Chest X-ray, PA view. Patient: 50 years old, sex M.
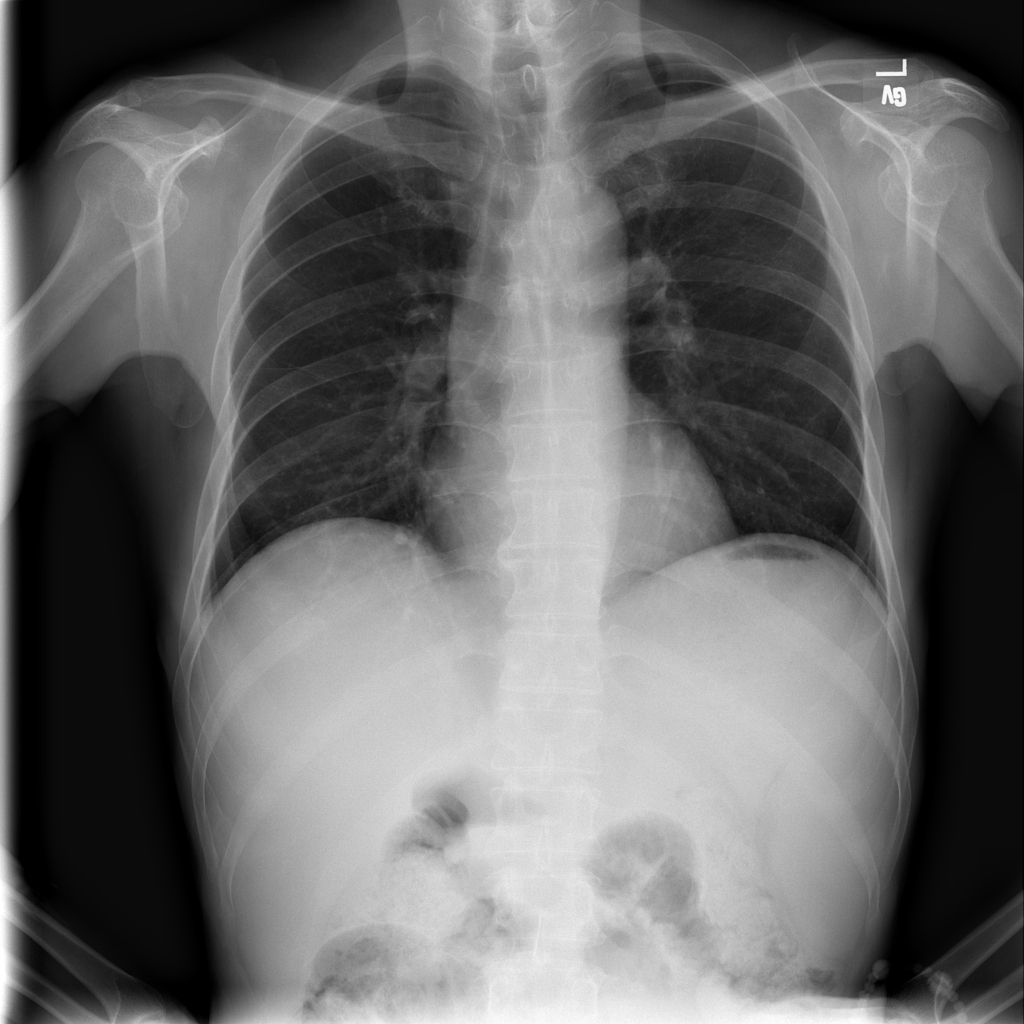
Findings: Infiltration